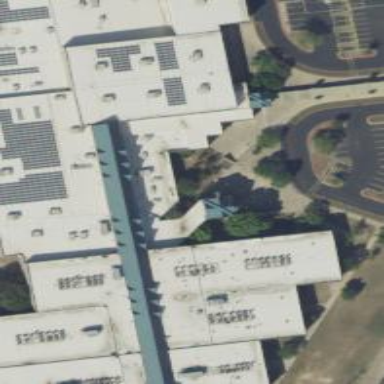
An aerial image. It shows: School building.